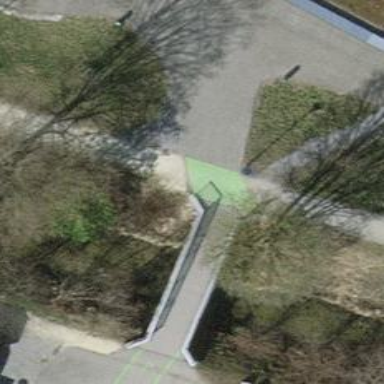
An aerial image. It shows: Paved footway bridge.